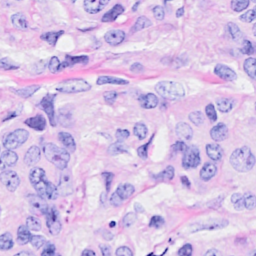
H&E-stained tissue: Breast